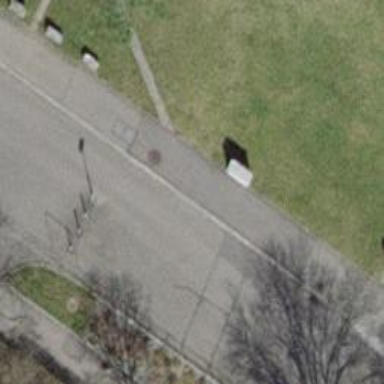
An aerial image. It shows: Street cabinet used for power utility.